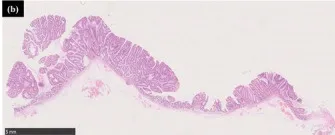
Specimen and histopathological findings. (b) Histopathology showed an intramucosal tubular adenocarcinoma with negative horizontal and vertical margins.
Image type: pathology (h&e)